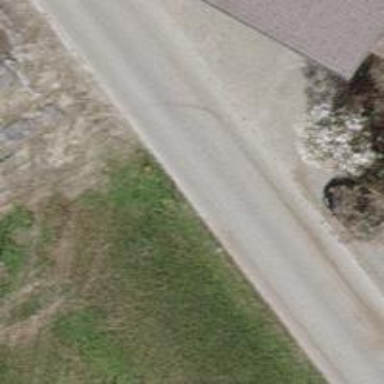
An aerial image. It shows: Residential road with asphalt surface.